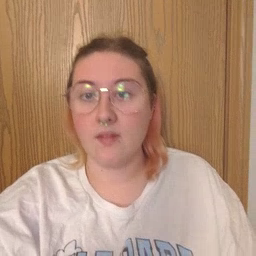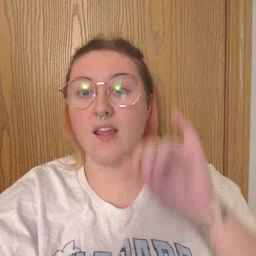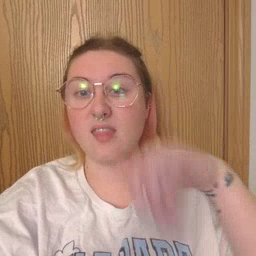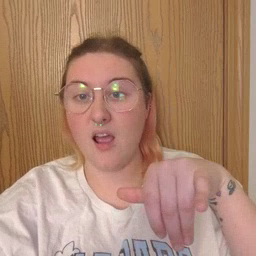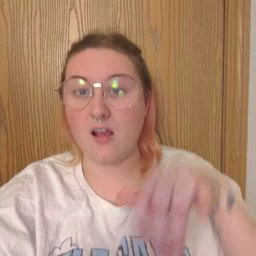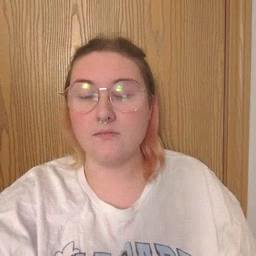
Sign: that